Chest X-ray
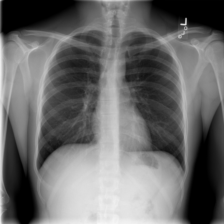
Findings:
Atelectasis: negative
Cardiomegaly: negative
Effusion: negative
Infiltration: negative
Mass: negative
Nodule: negative
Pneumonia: negative
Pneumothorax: negative
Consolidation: negative
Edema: negative
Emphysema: negative
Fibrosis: negative
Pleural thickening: negative
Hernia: negative